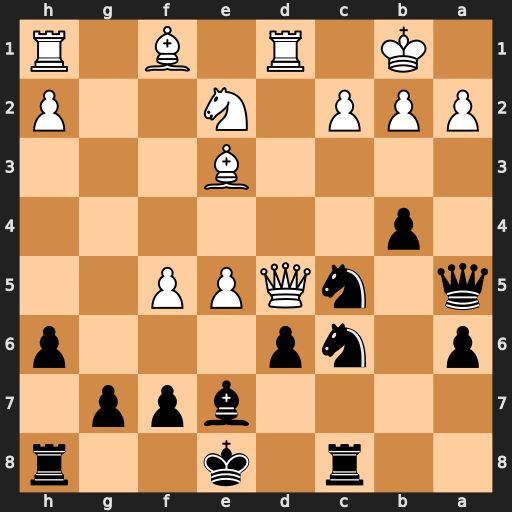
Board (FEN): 2r1k2r/4bpp1/p1np3p/q1nQPP2/1p6/4B3/PPP1N2P/1K1R1B1R
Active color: b
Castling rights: k
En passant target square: -
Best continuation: b3 axb3 Nb4 Nc3 Nxd5